Aerial crown-view tile of a tropical tree (Barro Colorado Island, Panama), acquired 20240716:
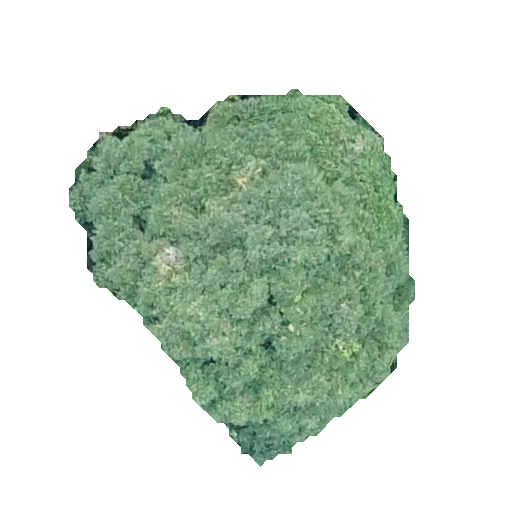
Species: Prioria copaifera
GBIF accepted scientific name: Prioria copaifera
Crown area: 137.291 m²